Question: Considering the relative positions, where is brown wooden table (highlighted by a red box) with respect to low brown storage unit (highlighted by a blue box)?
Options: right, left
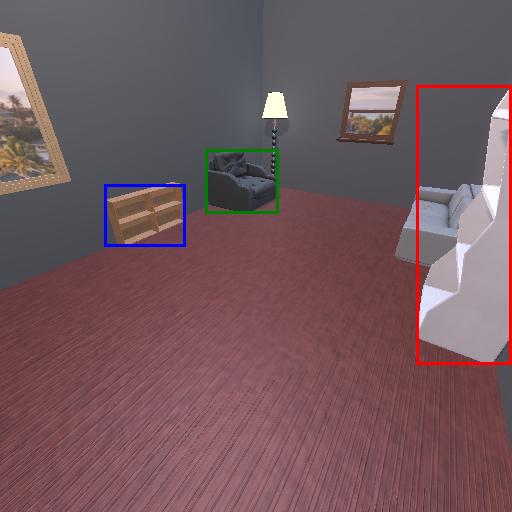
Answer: right